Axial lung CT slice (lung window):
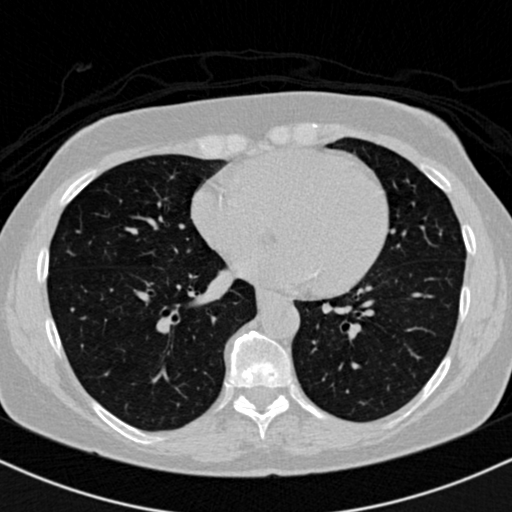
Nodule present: no